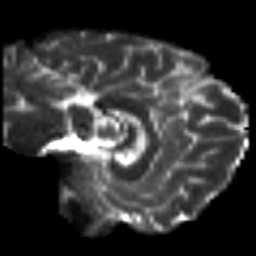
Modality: T2w
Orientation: sagittal
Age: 25
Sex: female
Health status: healthy
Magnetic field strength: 3 T
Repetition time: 8.4 s
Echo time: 0.0926 s